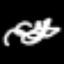
Label: squiggle